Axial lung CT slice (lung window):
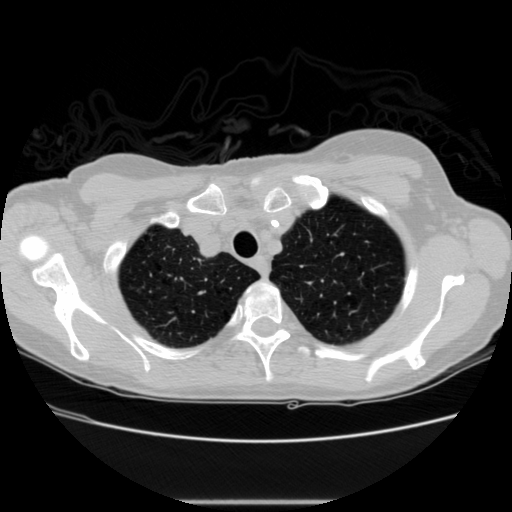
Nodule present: no